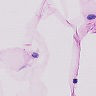
Metastatic tissue present: no